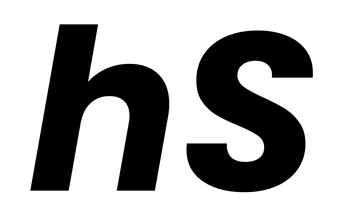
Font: Poppins-BoldItalic